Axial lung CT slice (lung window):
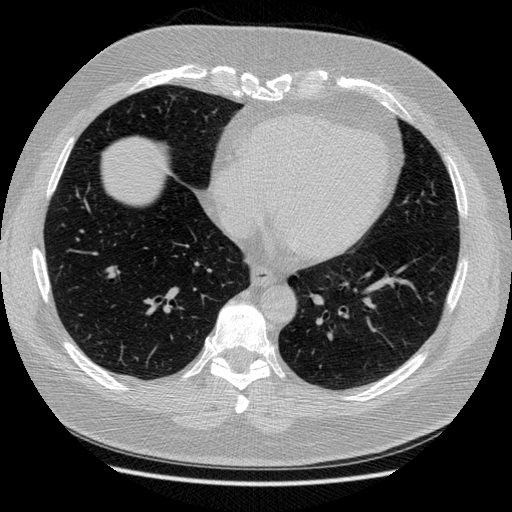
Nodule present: no